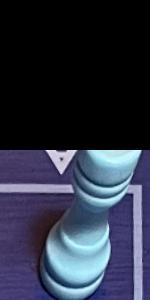
Label: Rook_White